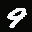
Label: 9